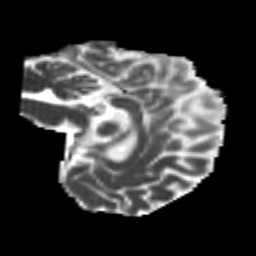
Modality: MD
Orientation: sagittal
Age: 21
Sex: female
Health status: healthy
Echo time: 0.074 s